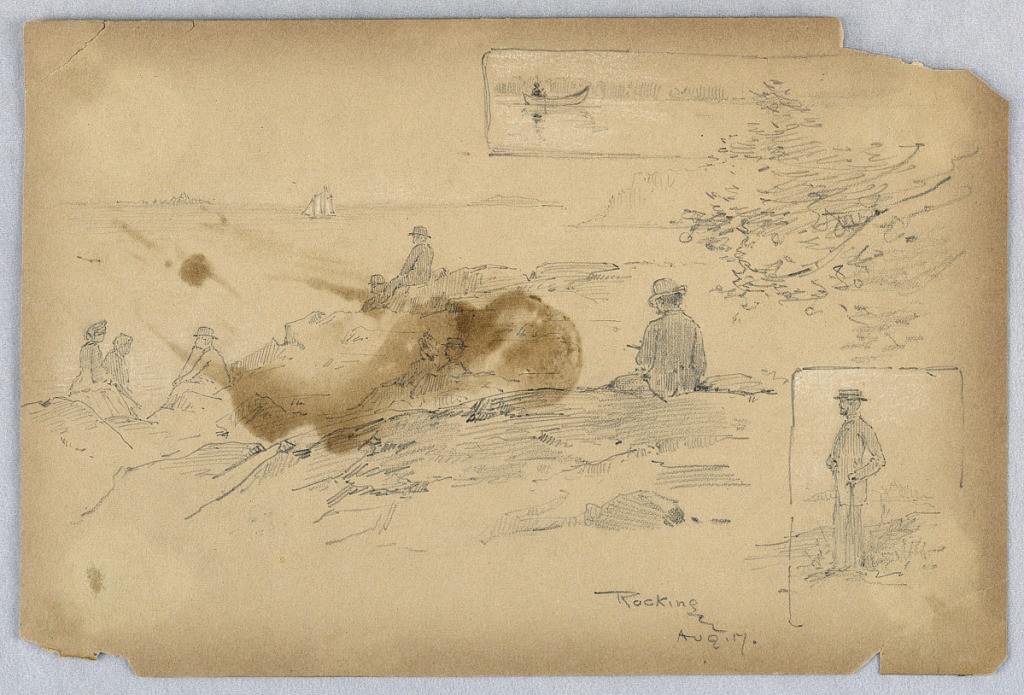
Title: Rocking
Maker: Arnold William Brunner, American, 1857–1925
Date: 1887–88
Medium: Graphite and white heightening on brown paper
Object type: Drawing
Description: Three sketches. Center, figures sitting on rocks on sea shore, boats sailing in background. At right, two boxes; upper, canoe; lower, a man standing in one.